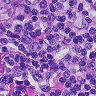
Metastatic tissue present: no